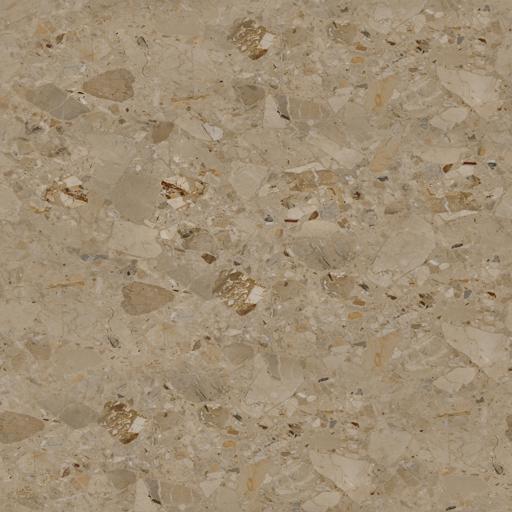
Tags: beige floor stone terrazzo